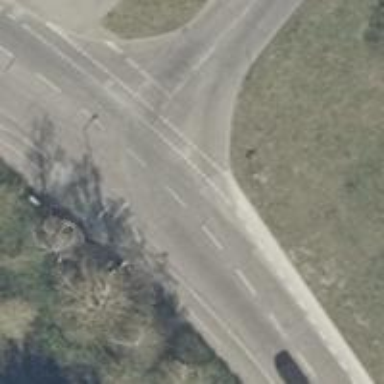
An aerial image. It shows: Secondary road with asphalt surface. There is dedicated cycle lane on the left side.